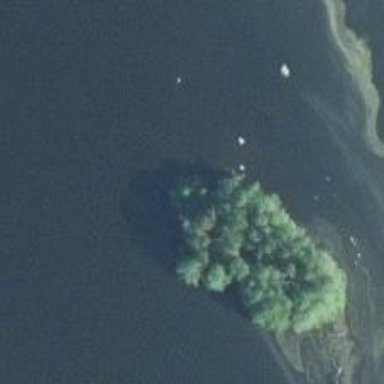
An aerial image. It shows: Islet.